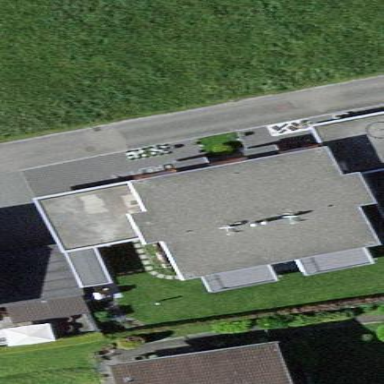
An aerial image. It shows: Semidetached house.